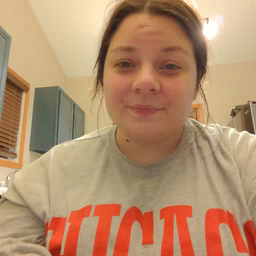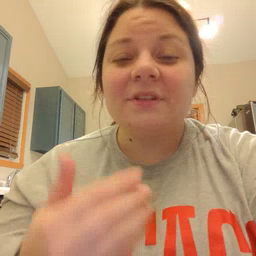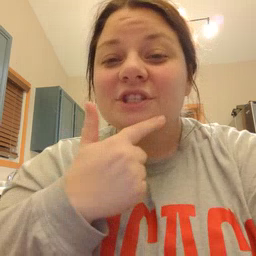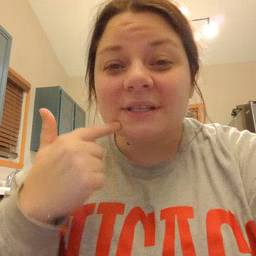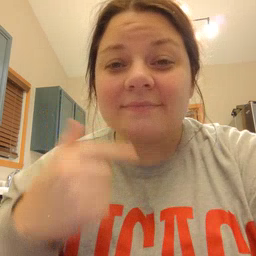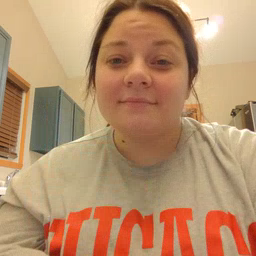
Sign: chin